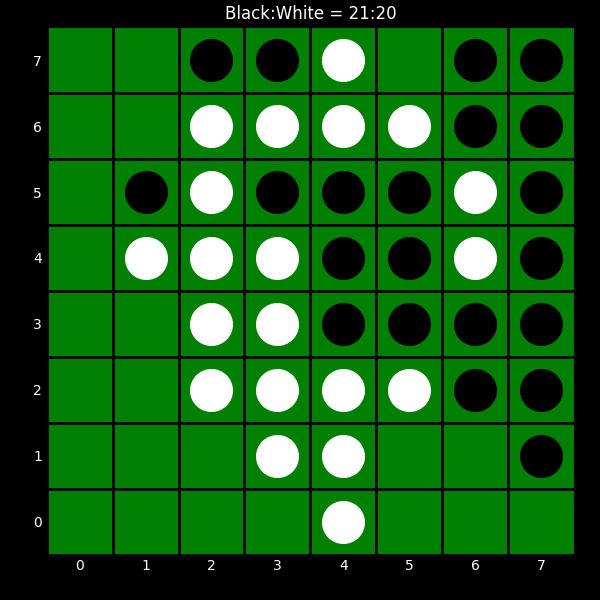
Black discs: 21
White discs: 20